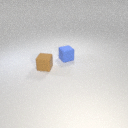
small brown rubber cube to the left of small blue rubber cube